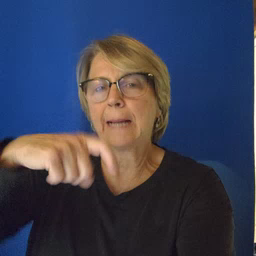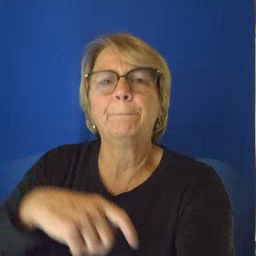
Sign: time